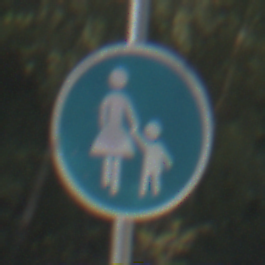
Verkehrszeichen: Gehweg
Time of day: Midday
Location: Outdoor (Nature)
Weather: Clear
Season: Summer
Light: Natural